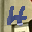
Label: 4